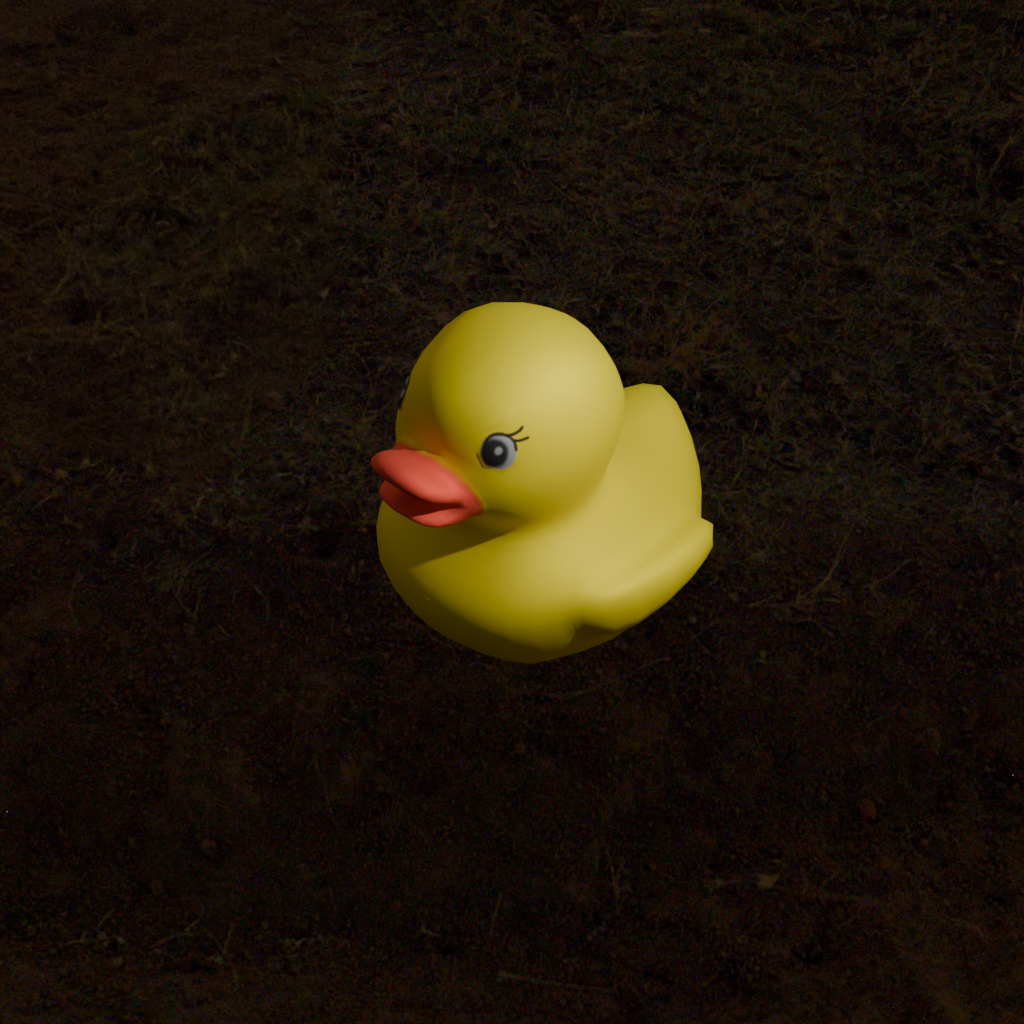
an image of a yellow rubber duck seen from <front_left> in a starry sky over a savanna at night.